Question: I am currently attempting to make a program that will help a user repair their phone depending on an input they type in
I have an issue where if someone were to answer that their screen is not working it will print the solution to two answers.
'''
import string
punct = set(string.punctuation)
sentence = input('Please enter what is wrong with your phone ').lower()
sentence2 = ''.join(x for x in sentence if x not in punct)
if 'smashed' and 'screen' in sentence2:
print ('Send your phone off for repairs')
if 'screen' and 'not' and 'working' in sentence2:
print ('Charge your phone')
'''
Here is my error:

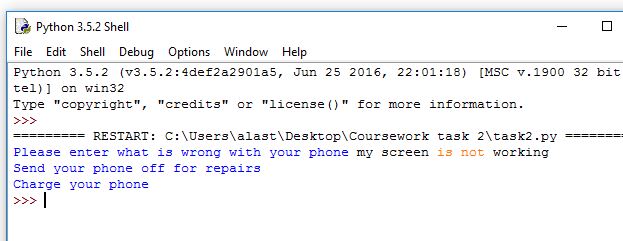
Answer: To check that a set of key words are all found in a sentence, you need to use 'if word1 in sentence and word2 in sentence', or 'if all(...)':
'''
diagnosis = {
'Send your phone off for repairs': ['smashed', 'screen'],
'Charge your phone': ['screen', 'not', 'working']
}
for solution, words in diagnosis.items():
if all(word in sentence for word in words):
print(solution)
'''